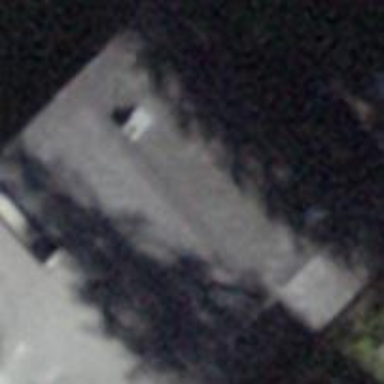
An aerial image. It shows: Building with tiled roof.